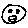
Label: smiley face